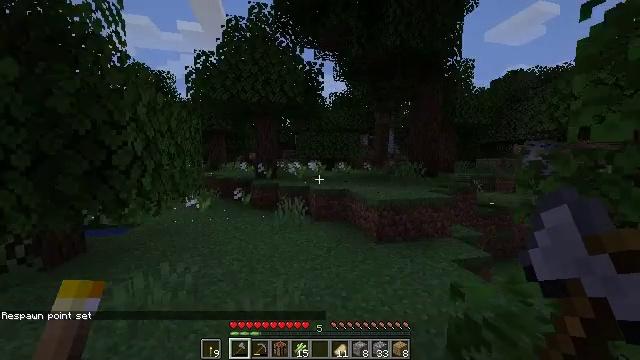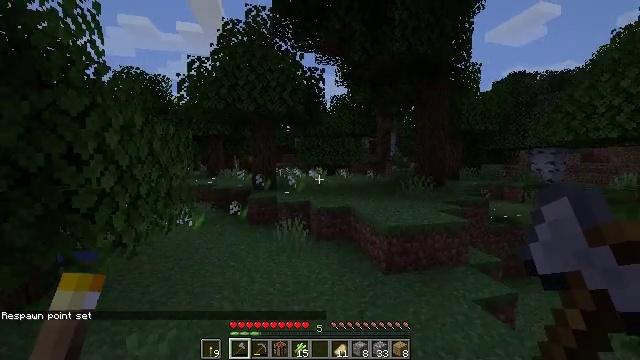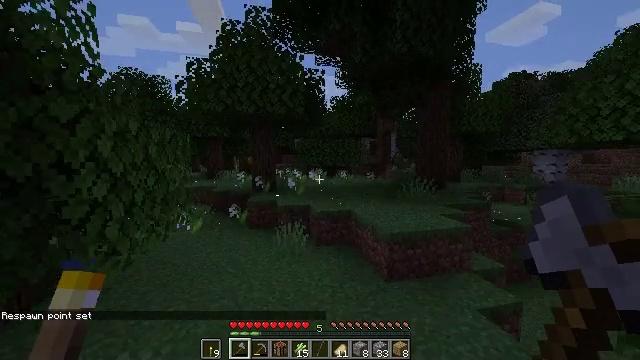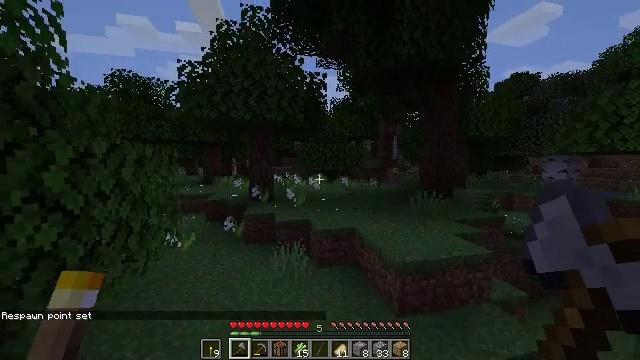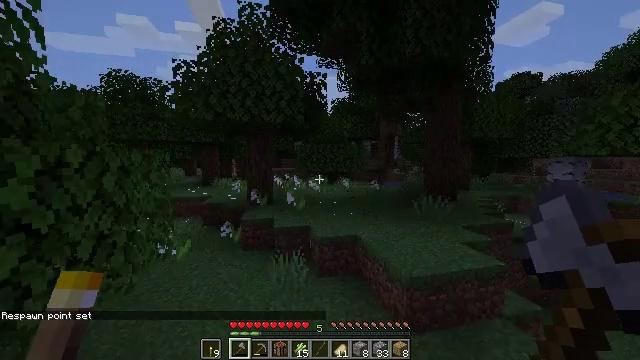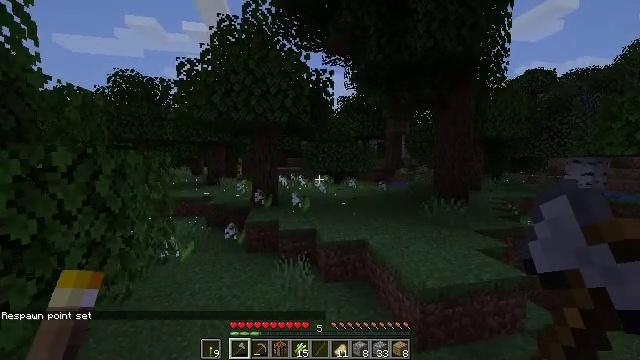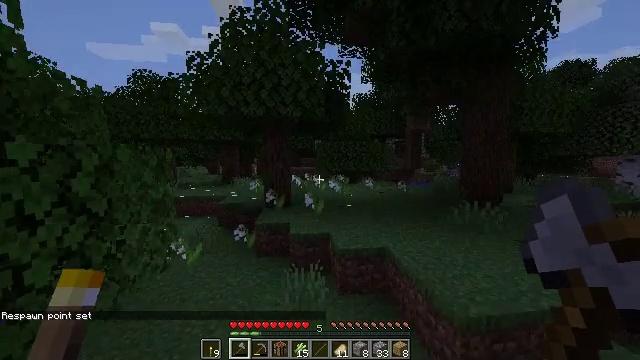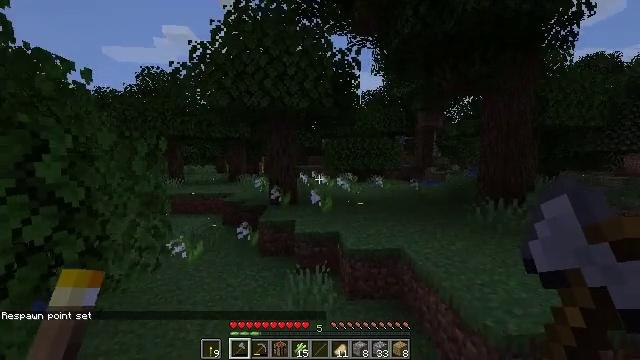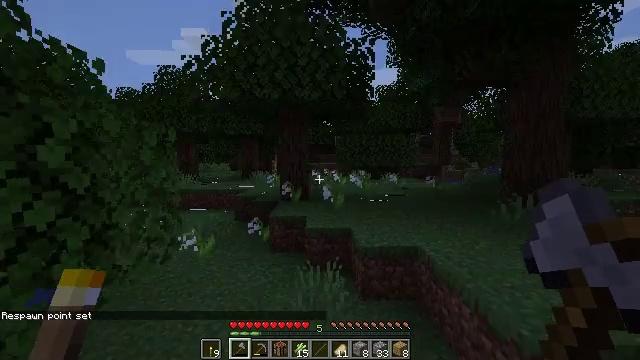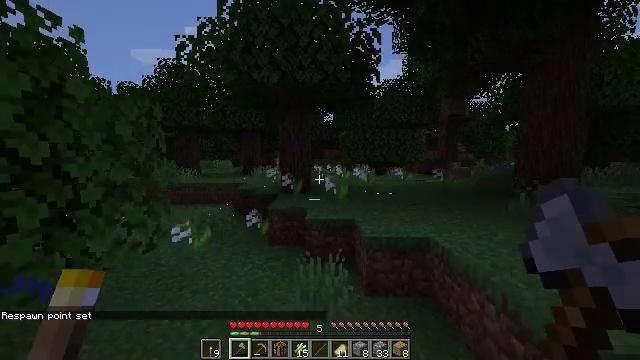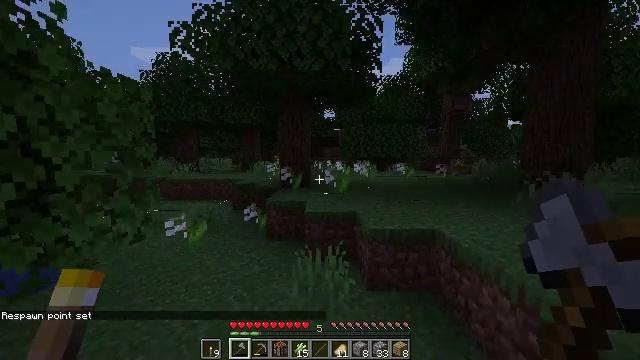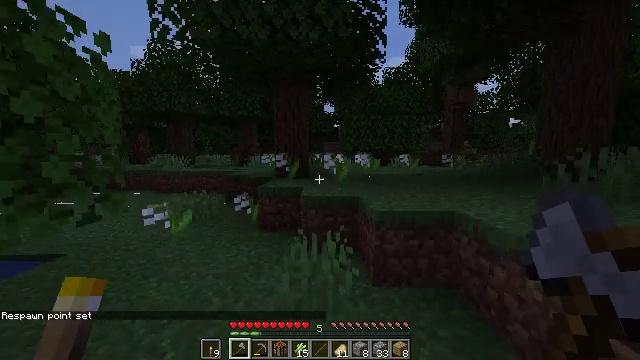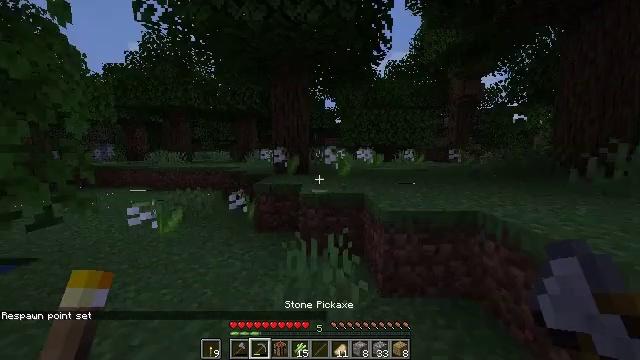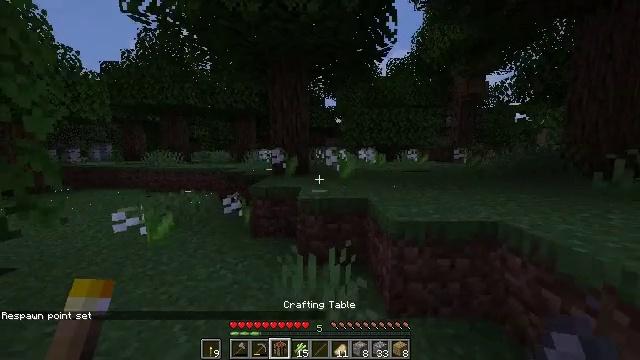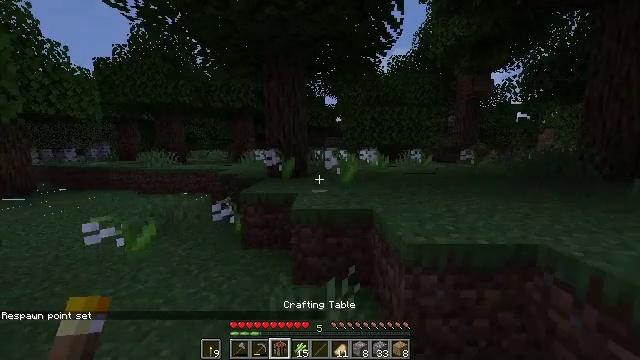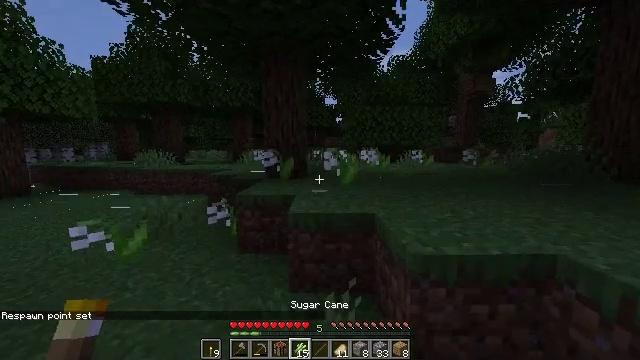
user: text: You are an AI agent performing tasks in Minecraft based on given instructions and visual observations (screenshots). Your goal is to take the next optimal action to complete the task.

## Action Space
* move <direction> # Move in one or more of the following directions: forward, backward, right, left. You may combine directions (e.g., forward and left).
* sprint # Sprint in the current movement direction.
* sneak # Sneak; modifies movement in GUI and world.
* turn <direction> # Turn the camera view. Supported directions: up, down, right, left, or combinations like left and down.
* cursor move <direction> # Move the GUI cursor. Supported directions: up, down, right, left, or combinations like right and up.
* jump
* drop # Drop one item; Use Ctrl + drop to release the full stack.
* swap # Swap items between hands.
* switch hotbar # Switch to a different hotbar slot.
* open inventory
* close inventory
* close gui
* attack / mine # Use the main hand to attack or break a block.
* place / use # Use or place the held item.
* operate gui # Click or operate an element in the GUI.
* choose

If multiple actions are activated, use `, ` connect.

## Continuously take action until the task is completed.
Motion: motion action
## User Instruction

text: Gather the beautiful lily of the valley.
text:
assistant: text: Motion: move forward, sprint, jump
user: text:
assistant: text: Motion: move forward, sprint, jump
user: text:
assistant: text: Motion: move forward, sprint, jump
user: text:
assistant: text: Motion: move forward, sprint, jump
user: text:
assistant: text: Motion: move forward, sprint, turn left, jump
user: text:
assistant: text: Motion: move forward, sprint, turn left
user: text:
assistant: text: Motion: move forward, sprint, turn left
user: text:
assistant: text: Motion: move forward, sprint, turn left
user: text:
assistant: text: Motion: move forward, sprint
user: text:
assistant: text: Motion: move forward, sprint
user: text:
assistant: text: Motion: move forward, sprint
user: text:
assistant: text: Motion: move forward, sprint
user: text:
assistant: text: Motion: move forward, sprint
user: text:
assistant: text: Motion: move forward, sprint
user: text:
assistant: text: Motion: move forward and move right, sprint
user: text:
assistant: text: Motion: move forward and move right, sprint, jump
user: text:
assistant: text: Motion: move forward and move right, sprint, jump
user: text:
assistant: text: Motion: move forward and move right, sprint, jump
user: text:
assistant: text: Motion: move forward and move right, sprint, turn left and down, jump
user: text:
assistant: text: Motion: move forward, sprint, turn left and down
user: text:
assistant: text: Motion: move forward, sprint, turn down
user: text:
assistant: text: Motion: move forward, sprint, turn down
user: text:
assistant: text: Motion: move forward, sprint, turn down
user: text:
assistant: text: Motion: turn left and down, attack / mine
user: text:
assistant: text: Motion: turn left and down, attack / mine
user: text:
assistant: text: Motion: turn left, attack / mine
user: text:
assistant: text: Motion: turn left, attack / mine
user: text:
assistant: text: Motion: turn left and up, attack / mine
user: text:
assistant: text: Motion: turn left and up, attack / mine
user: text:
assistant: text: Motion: move forward, turn left, attack / mine